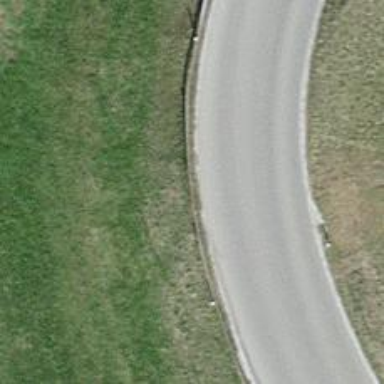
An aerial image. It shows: Guard rail.